Current action and preconditions to check: path_clear

Your task: For each precondition in the list above, predict whether it will hold at this action.

Consider the current scene as observed from the mobile robot's camera, and analyze the predicted future states of all dynamic agents (e.g., people, animals, vehicles, or any moving entities) within the NEXT SECOND.

IMPORTANT: Only answer "very likely" if you are absolutely certain—based on strong, clear evidence—that a dynamic agent will violate the precondition in the predicted future state. Do NOT answer "very likely" for unlikely, ambiguous, or low-probability risks.

Ask yourself for each precondition: Is there a high probability, with clear and convincing evidence, that the predicted future states of any dynamic agent will interfere with the predicted future state of the currently executing action within the NEXT SECOND, causing that precondition to fail?

Assess the risk level based on these predictions. Use "likely" or "very likely" if motions create a clear risk of interference.

Use "neutral" or "improbable" if agents are nearby but their predicted paths are clearly diverging or non-conflicting.

Failure Risk Categories: "very improbable", "improbable", "neutral", "likely", "very likely"

Answer Format: Output ONLY the probability_of_failure value from these categories: "very improbable", "improbable", "neutral", "likely", "very likely"

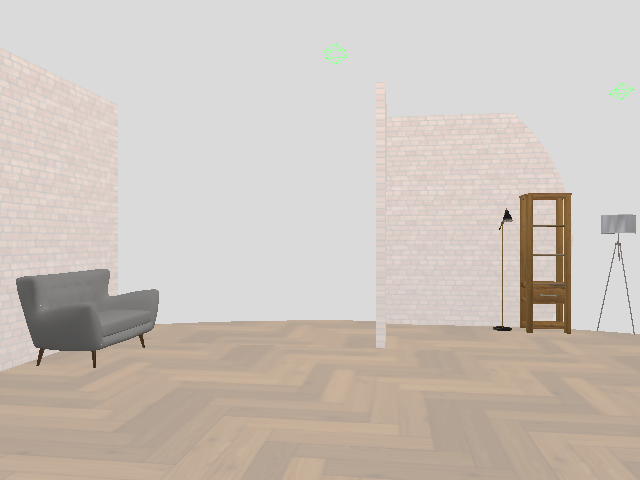

Answer: very improbable